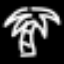
Label: palm tree